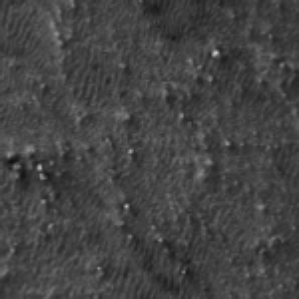
Label: frost